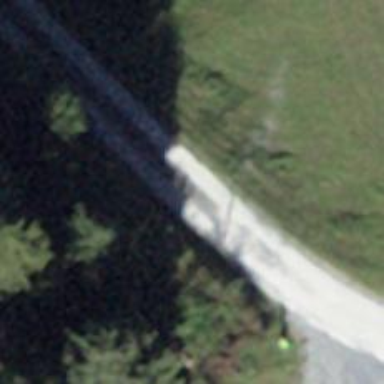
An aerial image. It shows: Unclassified road with grade1 concrete lanes. The road is used for hiking with classic grooming.